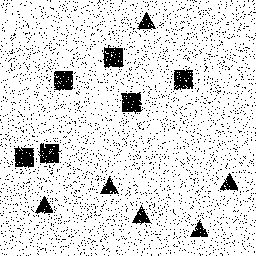
Squares: 6
Triangles: 6
Stars: 0
Total shapes: 12